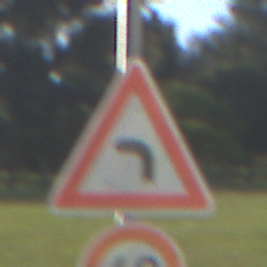
Verkehrszeichen: KurveLinks
Zusatzzeichen unten: Geschwindigkeit40
Umgebung: Outdoor, Nature
Tageszeit: MorningAfternoon
Wetter: PartlyCloudy
Licht: Natural
Jahreszeit: NotSpecified
Kontrast: HighContrast